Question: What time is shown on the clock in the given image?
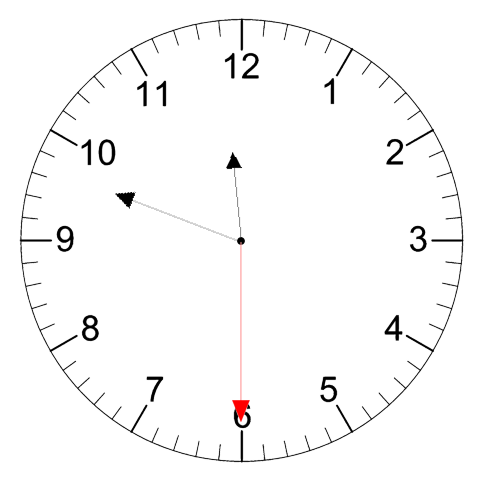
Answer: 11:48:30